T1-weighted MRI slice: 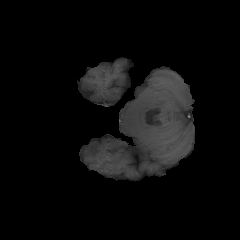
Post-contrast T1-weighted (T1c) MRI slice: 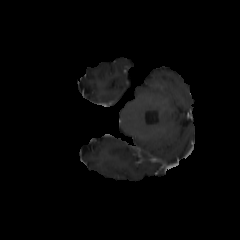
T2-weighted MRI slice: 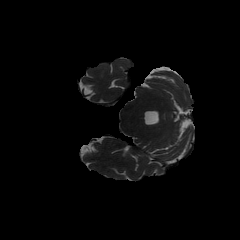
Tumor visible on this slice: no